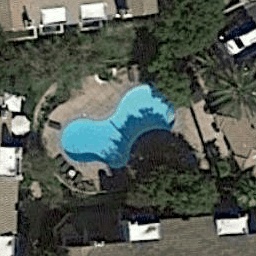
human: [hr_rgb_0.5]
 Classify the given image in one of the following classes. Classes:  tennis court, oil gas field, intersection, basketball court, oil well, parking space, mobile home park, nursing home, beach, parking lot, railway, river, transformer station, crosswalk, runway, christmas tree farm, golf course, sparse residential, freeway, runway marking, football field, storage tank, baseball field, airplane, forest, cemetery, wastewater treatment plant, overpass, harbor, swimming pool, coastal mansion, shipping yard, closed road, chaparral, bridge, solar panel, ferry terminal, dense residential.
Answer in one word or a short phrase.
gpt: swimming pool